Chest X-ray. View position: PA
Patient age: 45
Patient sex: F
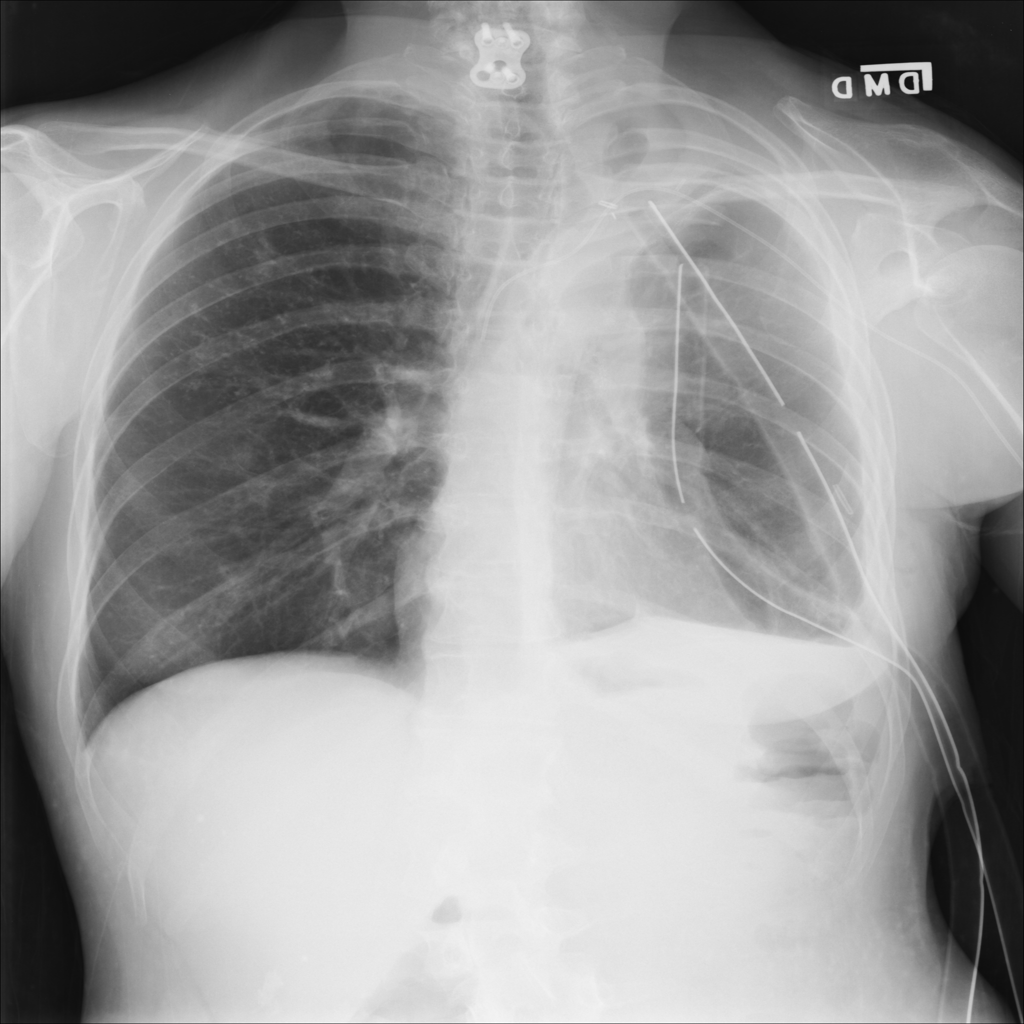
Finding: Pneumothorax